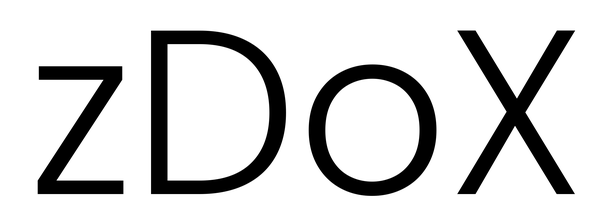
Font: Poppins-Light